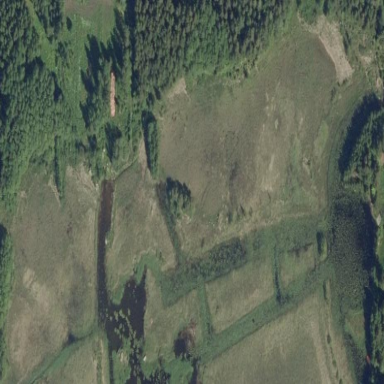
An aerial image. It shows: Marshy wetland area.